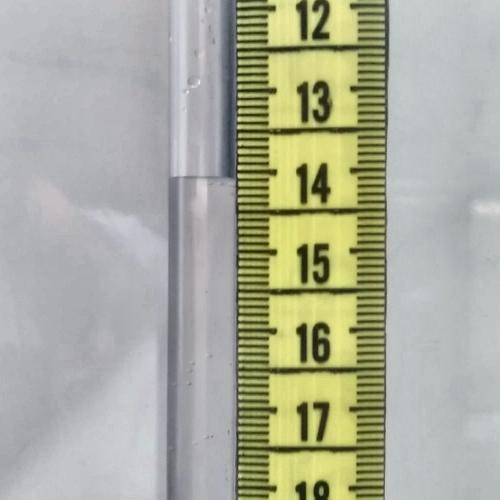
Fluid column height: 14.1 cm